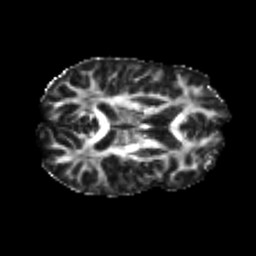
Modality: FA
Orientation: axial
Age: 24
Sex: male
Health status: healthy
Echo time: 0.074 s